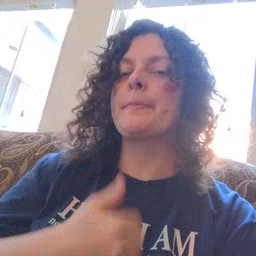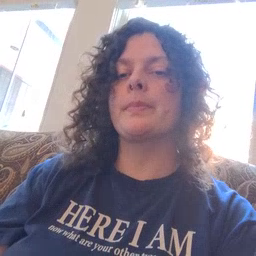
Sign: napkin